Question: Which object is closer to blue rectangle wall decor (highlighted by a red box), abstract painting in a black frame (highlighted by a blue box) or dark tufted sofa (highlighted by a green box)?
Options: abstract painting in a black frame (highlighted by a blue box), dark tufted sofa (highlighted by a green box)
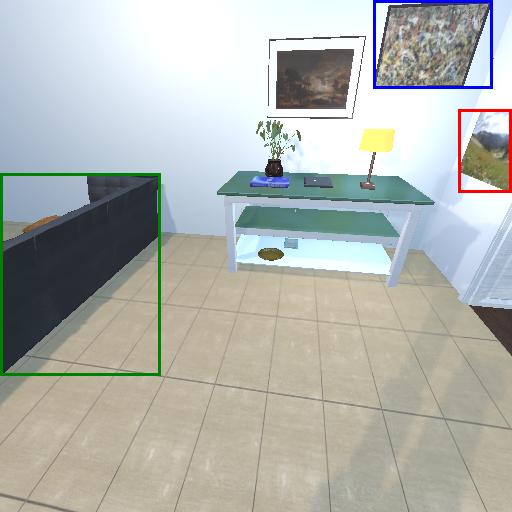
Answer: abstract painting in a black frame (highlighted by a blue box)